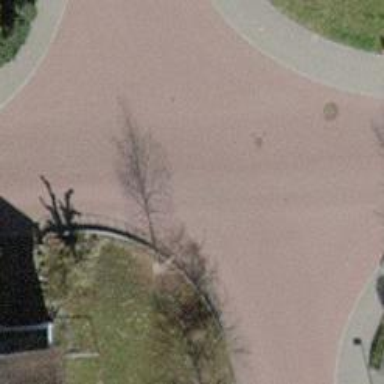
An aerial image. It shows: Traffic calming table.